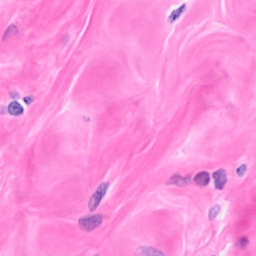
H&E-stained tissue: Breast